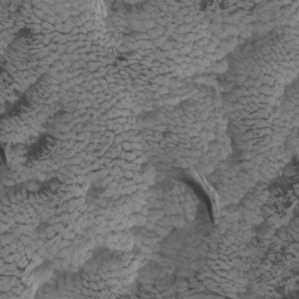
Label: non_frost